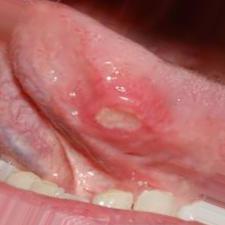
Condition: Mouth Ulcer